Question: I have written a script that imports data into a from a specified CSV file to a list in a specified SharePoint 2013 site (on premise). However, when I come to run the script, I get these two errors:

I understand why I am getting these errors. It is because the column in the CSV file which holds Date fields contains blanks. I would put these blanks to a date however, there is another column in SharePoint where if it's value is "1" that column contain a date.
What can I add to my script to fix this issue?
Thanks in advance,
Sam D Harris
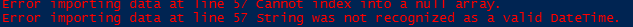
Answer: @Sam I am sharing the code for adding date data from CSV to sharepoint list using powershell.
In your foreach loop which reads every line of imported CSV.
'''
[DateTime]$loggedOnDate = New-Object System.DateTime;
$newItem = $list.items.add();
if([DateTime]::TryParse($item."Logged On", [ref]$loggedOnDate)){
$newitem["LoggedOn"] = $loggedOnDate;
}
$newitem.update();
'''
Where :- $item."Logged On" - "Logged On" is column name in CSV file. and $newitem["LoggedOn"] is column name in splist.
Now lets start anwering your query with assumption that CSV has two columns
- -
Powershell code to add csv data in sharepoint would be.
'''
$newItem = $list.items.add();
IF(($item.Active -ne 1)
{
[DateTime]$loggedOnDate = New-Object System.DateTime;
if([DateTime]::TryParse($item."Logged On", [ref]$loggedOnDate)){
$newitem["LoggedOn"] = $loggedOnDate;
}
}
$newitem.update();
'''
Make sure default value for Date column in sharepoint list should be blank.